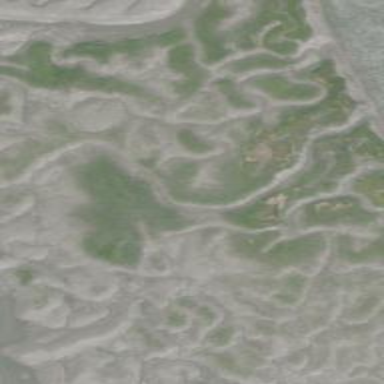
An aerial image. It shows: Tidal marsh wetland area.